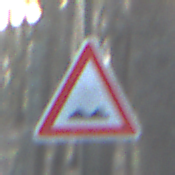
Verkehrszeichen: UnebeneFahrbahn
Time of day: SunriseSunset
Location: Outdoor (Nature)
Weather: Clear
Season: Winter
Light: Natural